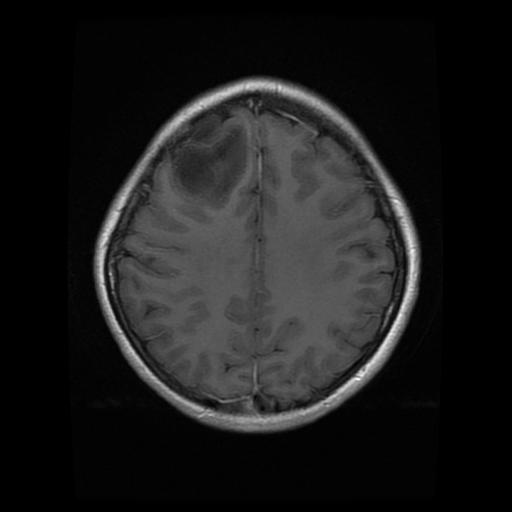
Label: glioma